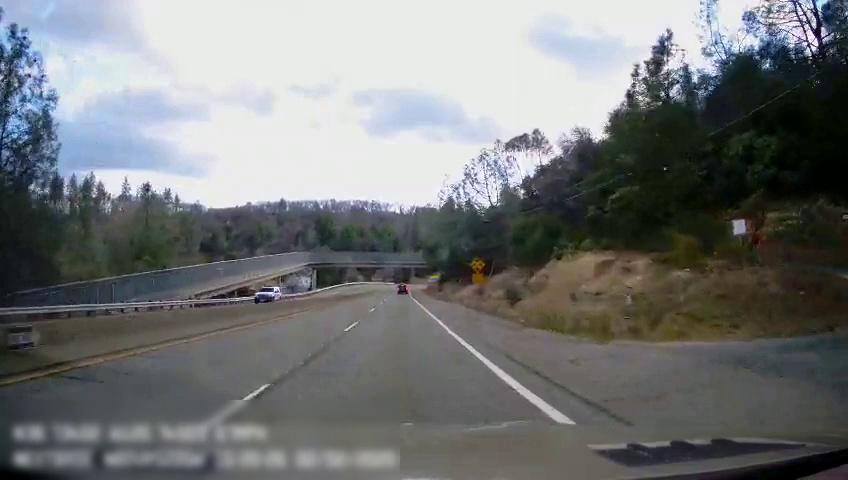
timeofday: Day
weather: Sunny
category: Drivable Space
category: Drivable Space
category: Vehicles | SUV
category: Vehicles | SUV
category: Lanes | Alternate Lane
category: Lanes | Current Lane
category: Lanes | Alternate Lane
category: Traffic | Signs
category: Traffic | Signs